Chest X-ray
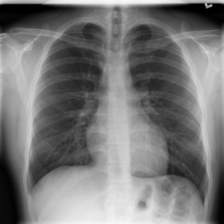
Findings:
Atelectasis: negative
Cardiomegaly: negative
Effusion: negative
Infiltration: negative
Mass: negative
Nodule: negative
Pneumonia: negative
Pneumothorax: negative
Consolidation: negative
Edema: negative
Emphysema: negative
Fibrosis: negative
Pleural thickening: negative
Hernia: negative